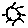
Label: sun